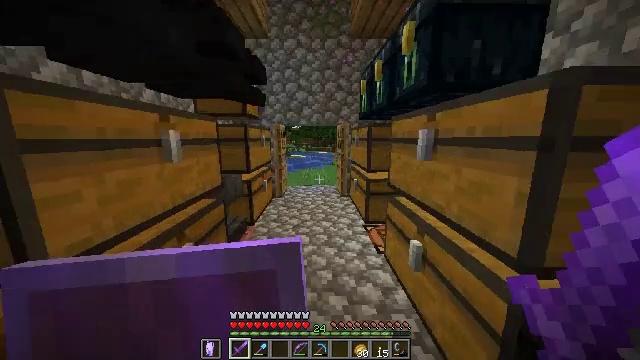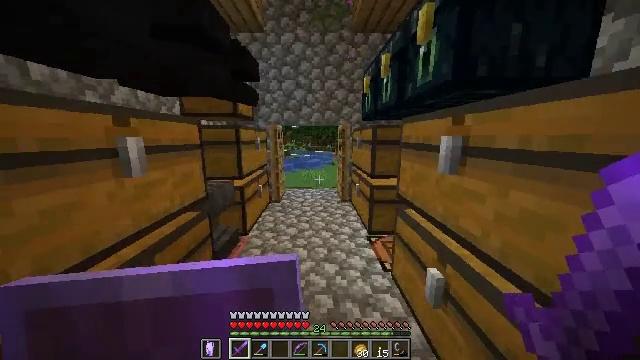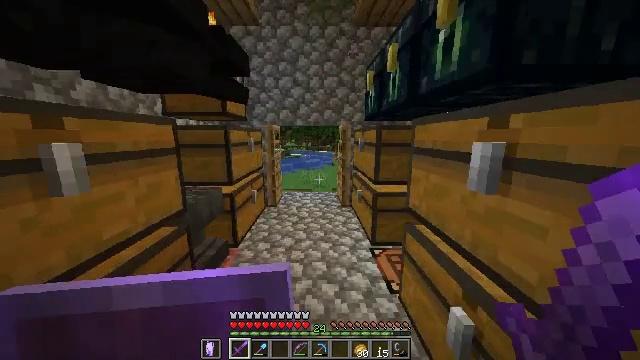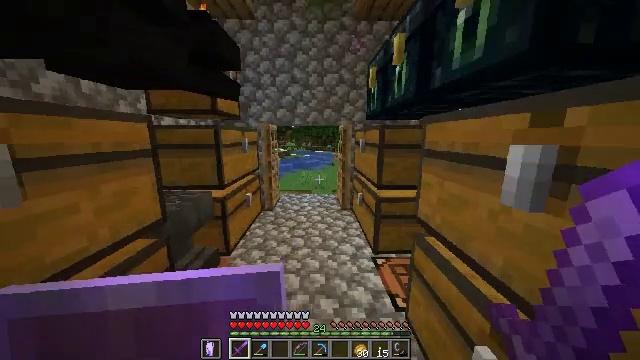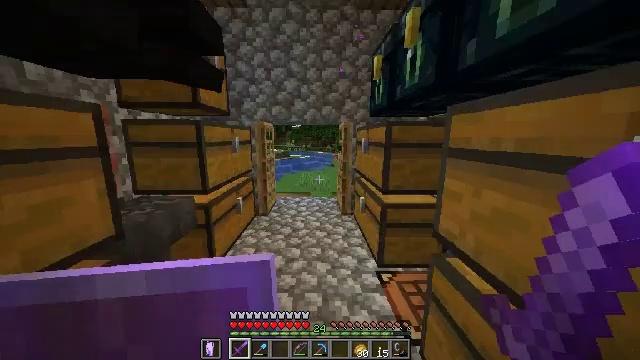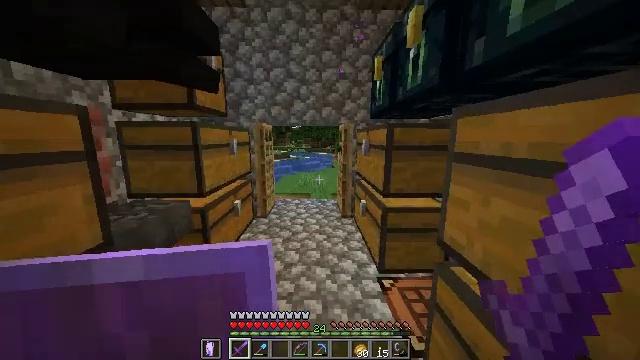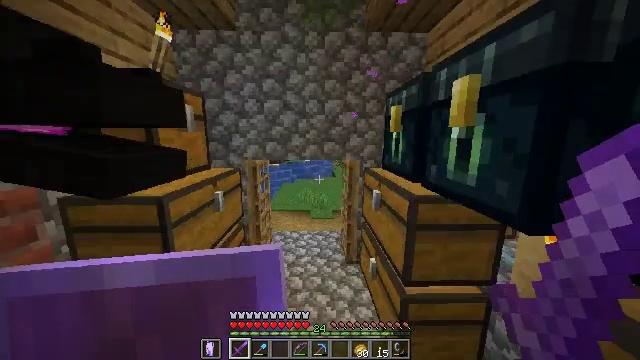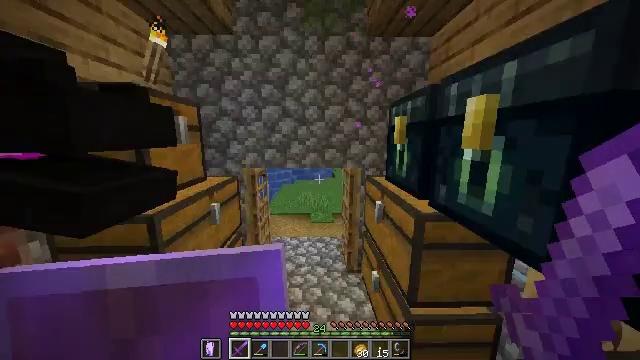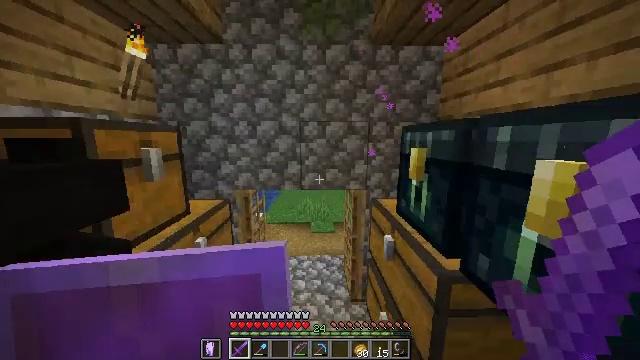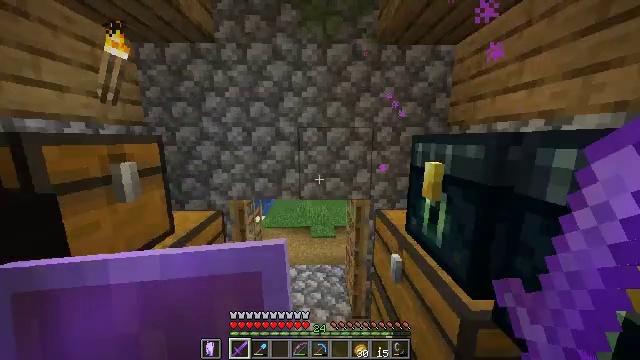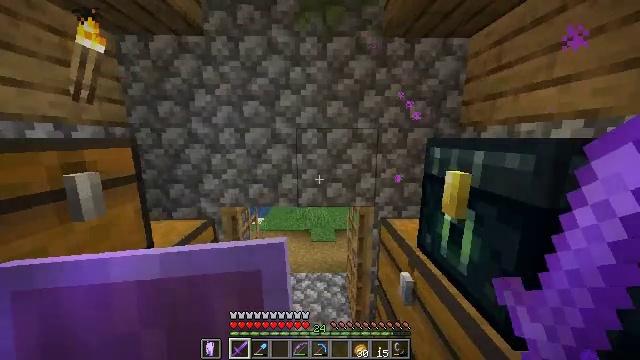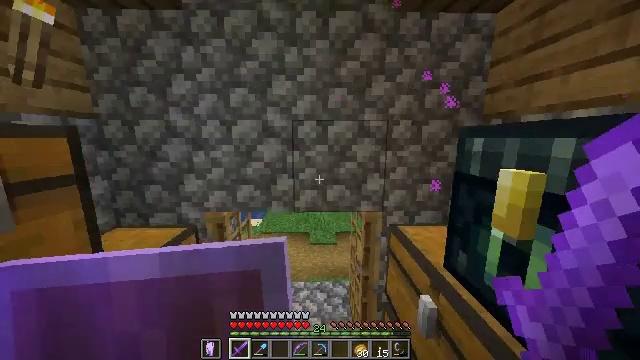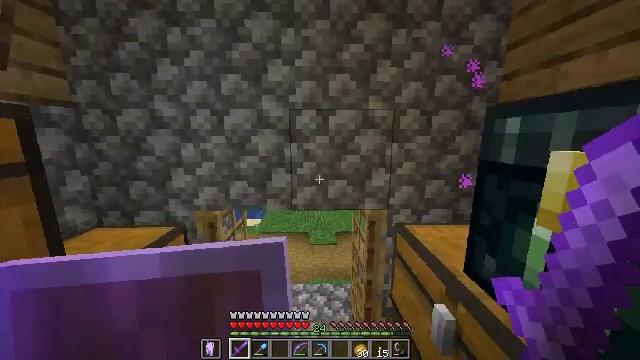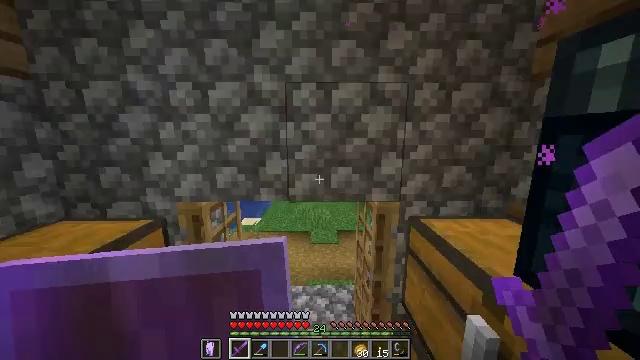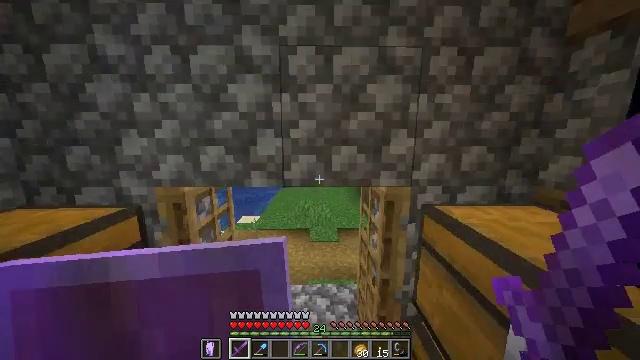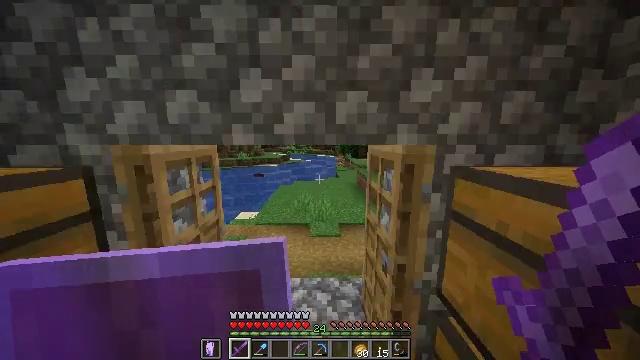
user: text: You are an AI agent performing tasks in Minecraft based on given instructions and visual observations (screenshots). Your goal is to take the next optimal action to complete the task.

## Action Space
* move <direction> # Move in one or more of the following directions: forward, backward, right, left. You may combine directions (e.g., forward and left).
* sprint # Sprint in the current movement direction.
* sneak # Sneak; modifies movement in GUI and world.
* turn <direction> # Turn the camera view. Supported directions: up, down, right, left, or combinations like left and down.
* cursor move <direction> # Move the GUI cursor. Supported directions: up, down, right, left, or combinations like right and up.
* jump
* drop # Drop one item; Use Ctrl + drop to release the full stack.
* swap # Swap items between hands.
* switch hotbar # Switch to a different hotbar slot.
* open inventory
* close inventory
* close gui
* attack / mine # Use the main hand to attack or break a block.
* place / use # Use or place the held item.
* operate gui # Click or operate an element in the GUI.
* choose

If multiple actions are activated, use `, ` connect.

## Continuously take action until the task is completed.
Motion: motion action
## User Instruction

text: Turn ancient debris into netherite scrap using a furnace.
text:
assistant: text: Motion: move forward
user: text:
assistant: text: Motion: move forward
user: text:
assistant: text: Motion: move forward
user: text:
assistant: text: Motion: move forward
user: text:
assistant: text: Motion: move forward, jump
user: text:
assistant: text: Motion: move forward, jump
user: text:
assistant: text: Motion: move forward, jump
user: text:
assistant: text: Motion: move forward, jump
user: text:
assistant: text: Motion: move forward
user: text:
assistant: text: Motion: move forward
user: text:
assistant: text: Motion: move forward
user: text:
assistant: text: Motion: move forward
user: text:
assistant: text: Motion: move forward
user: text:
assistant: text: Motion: move forward
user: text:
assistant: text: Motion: move forward
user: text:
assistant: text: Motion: move forward
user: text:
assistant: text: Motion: move forward
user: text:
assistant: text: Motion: move forward
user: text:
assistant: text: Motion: move forward
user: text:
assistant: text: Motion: move forward
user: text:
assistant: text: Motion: move forward
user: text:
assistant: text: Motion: move forward
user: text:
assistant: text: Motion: move forward, turn right
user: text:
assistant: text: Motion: move forward, turn right
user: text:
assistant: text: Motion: move forward, turn right
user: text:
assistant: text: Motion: move forward, turn right and down
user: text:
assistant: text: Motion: move forward, turn right
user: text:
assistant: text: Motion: move forward, turn right
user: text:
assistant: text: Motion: move forward, turn right
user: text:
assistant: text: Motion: move forward, turn right